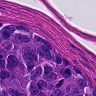
Metastatic tissue present: yes